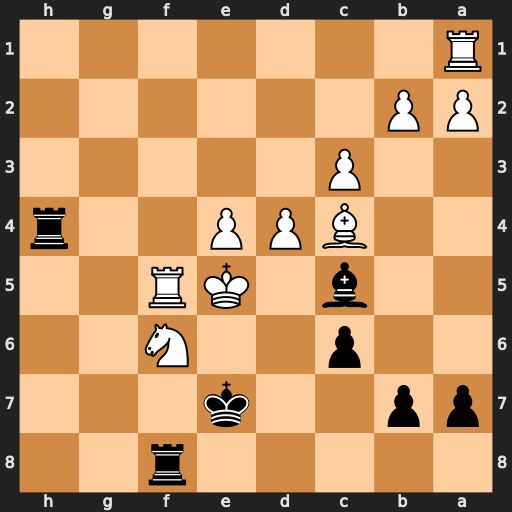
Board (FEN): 5r2/pp2k3/2p2N2/2b1KR2/2BPP2r/2P5/PP6/R7
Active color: b
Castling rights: -
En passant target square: -
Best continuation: Bd6#